Question: In my application I am using '<p:calendar showOn="button".......>' and I apply custom css on this calendar with the help of this link: <URL>. After applying this custom css, all is working fine, except the calendar icon turned into '...'. But I want to show that 'calendar' icon. How is it possible ? I have attached the picture for better understanding my problem .
One more thing for my case html DOM tree looks like '<button class="ui-datepicker-trigger" type="button">...</button>' where by default this should be
'''
<button class="ui-datepicker-trigger ui-button ui-widget ui-state-default ui-corner-all ui-button-icon-only" type="button" role="button" aria-disabled="false">
<span class="ui-icon ui-icon-calendar"></span>
<span class="ui-button-text">ui-button</span>
</button>
'''
I don't know how to solve this. Any suggestion is greatly appreciated. Thanks,
! .
EDIT:1
I am calling this js method before each date show:
'''
function applyCustomCssOnCalendar(isAccessable, isAdmin, publicHolidaysAsString, paidLeavesAsString, rttLeavesAsString, specialLeavesAsString, pendingLeavesAsString, pendingLabel, paidLeave) {
$(".hasDatepicker").datepicker("option", "beforeShowDay",
function(date) {
return highlightCalendar(isAccessable, isAdmin, publicHolidaysAsString, paidLeavesAsString,
rttLeavesAsString, specialLeavesAsString, pendingLeavesAsString, pendingLabel, paidLeave, date);
})
};
'''
applyCustomCssOnCalendar(isAccessable, isAdmin, publicHolidaysAsString, paidLeavesAsString, rttLeavesAsString, specialLeavesAsString, pendingLeavesAsString, pendingLabel, paidLeave) method is defined as :
'''
function highlightCalendar(isAccessable, isAdmin, publicHolidaysAsString, paidLeavesAsString, rttLeavesAsString, specialLeavesAsString, pendingLeavesAsString, pendingLabel, paidLeave, datee) {
var date = new Date(datee);
date.setHours(0, 0, 0, 0);
var d = date.getDate();
var m = date.getMonth() + 1;
var y = date.getFullYear();
var day = date.getDay();
var currentDate = new Date();
currentDate.setHours(0, 0, 0, 0);
console.log(publicHolidaysAsString);
if (day == 6 || day == 0) {
return [true,'ui-datepicker-unselectable',''];
}
for ( var i = 0; i < publicHolidaysAsString.length; i = i + 2) {
if ((y + '-' + m + '-' + d) == publicHolidaysAsString[i]) {
return [true,'highlight-calendar-publicHoliday ui-datepicker-unselectable',publicHolidaysAsString[i + 1]];
}
}
}
'''
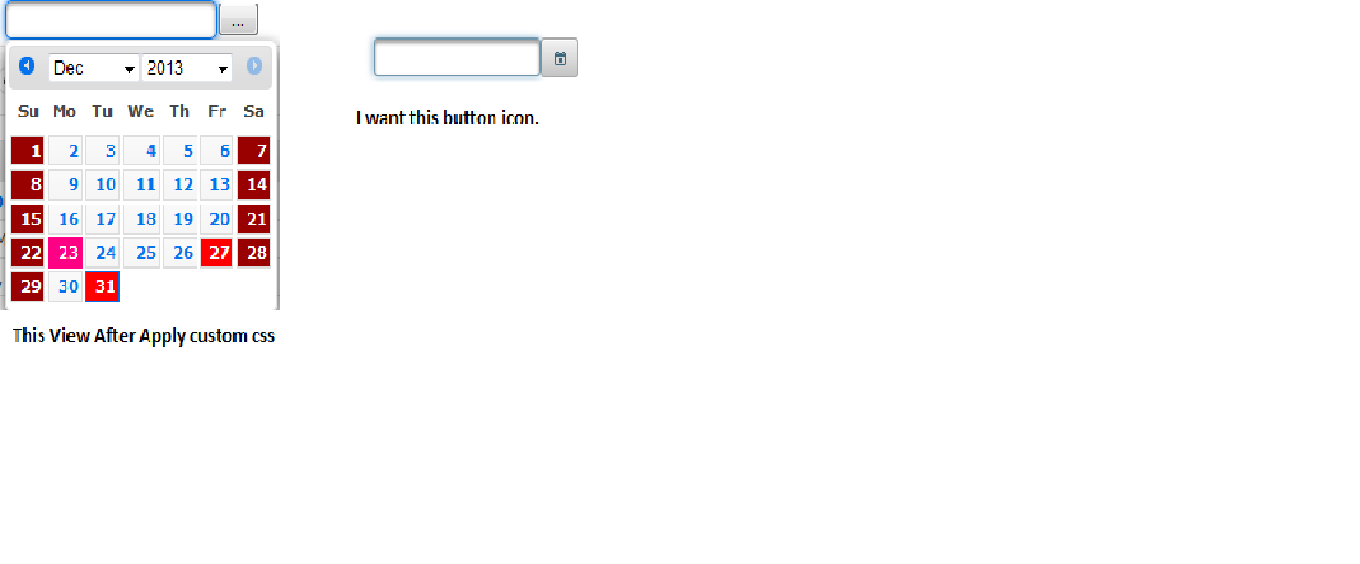
Answer: Update your code as:
'''
function applyCustomCssOnCalendar(isAccessable, isAdmin, publicHolidaysAsString, paidLeavesAsString, rttLeavesAsString, specialLeavesAsString, pendingLeavesAsString, pendingLabel, paidLeave) {
$(".hasDatepicker").datepicker("option", "beforeShowDay",
function(date) {
return highlightCalendar(isAccessable, isAdmin, publicHolidaysAsString, paidLeavesAsString,
rttLeavesAsString, specialLeavesAsString, pendingLeavesAsString, pendingLabel, paidLeave, date);
}).siblings(".ui-datepicker-trigger:button").html("").addClass("ui-button ui-widget ui-state-default ui-corner-all ui-button-icon-only").append('<span class="ui-button-icon-left ui-icon ui-icon-calendar"></span><span class="ui-button-text">ui-button</span>');
};
'''
It should work. Since you are calling 'beforeShowDay' on your own, the Primefaces' default 'beforeShowDay' is not working for your case and this is the reason you are unable to see the '<span/>'. The aforementioned code will add the '<span/>' as Primefaces does.